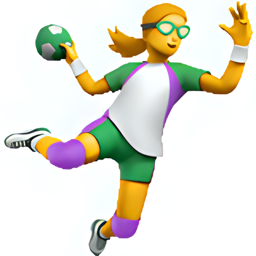
Name: handball
Emoji: 🤾
Group: People & Body
Sub-group: person-sport